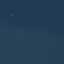
Label: SeaLake